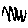
Label: zigzag